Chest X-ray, PA view. Patient: 63 years old, sex M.
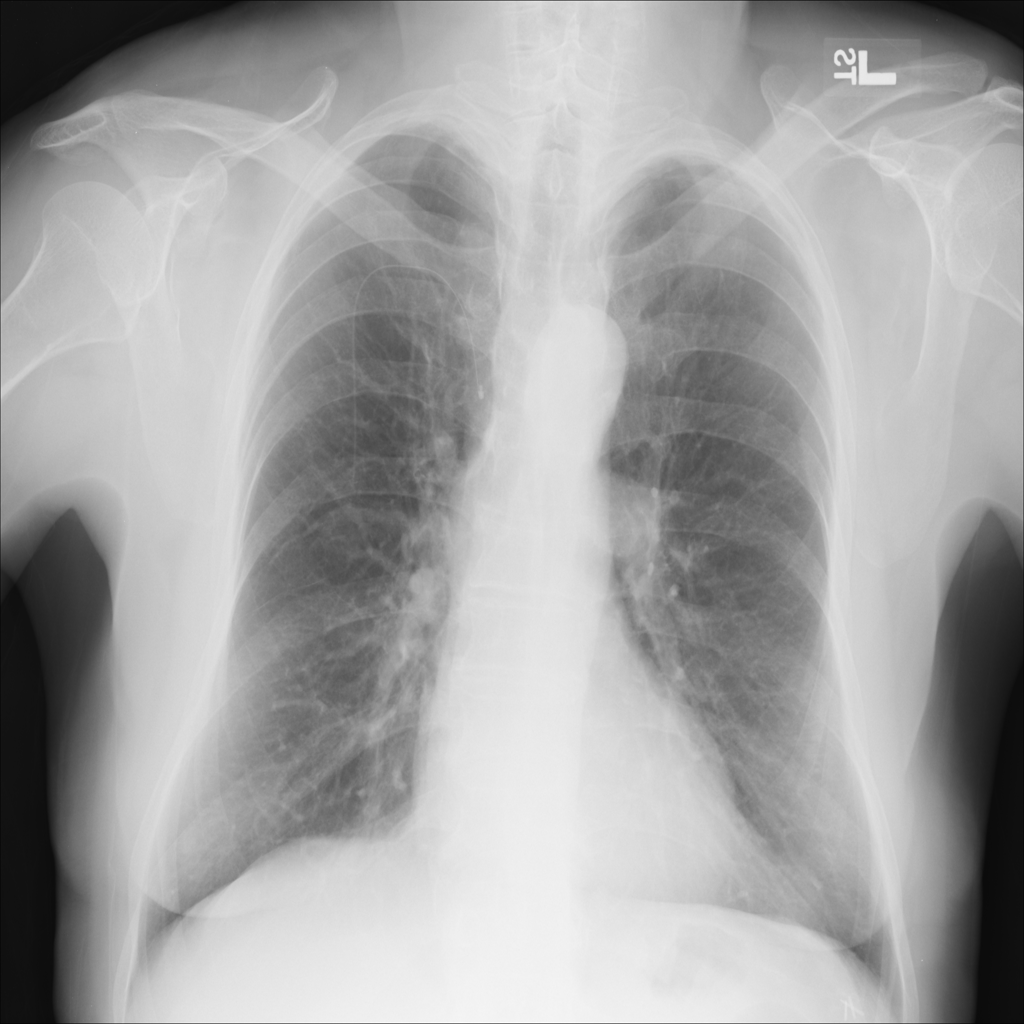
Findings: No Finding